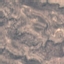
Land use / land cover: HerbaceousVegetation